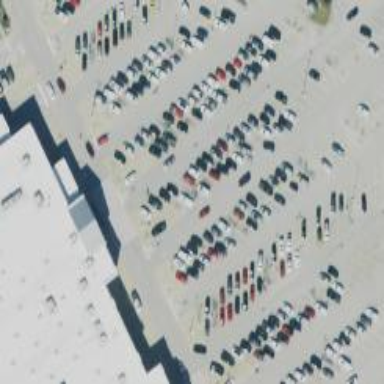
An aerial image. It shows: Parking space.